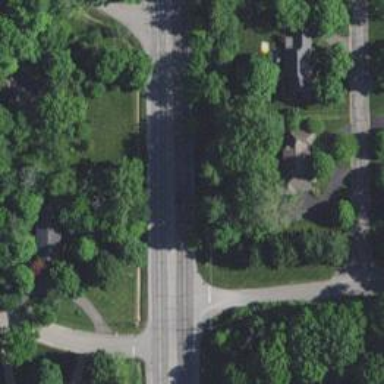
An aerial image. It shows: Asphalt road classified as primary highway.